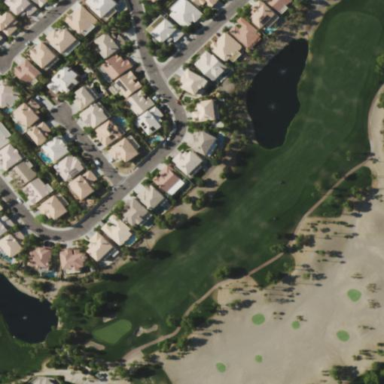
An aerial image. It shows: Golf fairway surrounded by grass.